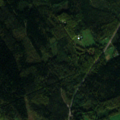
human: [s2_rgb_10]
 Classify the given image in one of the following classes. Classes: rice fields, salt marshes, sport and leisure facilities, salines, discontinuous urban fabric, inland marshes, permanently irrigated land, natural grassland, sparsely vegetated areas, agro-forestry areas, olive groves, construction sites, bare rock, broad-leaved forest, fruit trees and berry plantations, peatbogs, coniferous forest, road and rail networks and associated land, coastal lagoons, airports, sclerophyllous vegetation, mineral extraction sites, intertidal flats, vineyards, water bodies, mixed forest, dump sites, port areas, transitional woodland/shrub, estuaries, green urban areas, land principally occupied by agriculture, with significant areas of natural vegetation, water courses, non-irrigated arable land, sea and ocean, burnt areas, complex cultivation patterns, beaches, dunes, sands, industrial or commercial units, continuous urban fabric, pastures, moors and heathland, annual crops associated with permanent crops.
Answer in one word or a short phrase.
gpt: land principally occupied by agriculture, with significant areas of natural vegetation, broad-leaved forest, coniferous forest, mixed forest